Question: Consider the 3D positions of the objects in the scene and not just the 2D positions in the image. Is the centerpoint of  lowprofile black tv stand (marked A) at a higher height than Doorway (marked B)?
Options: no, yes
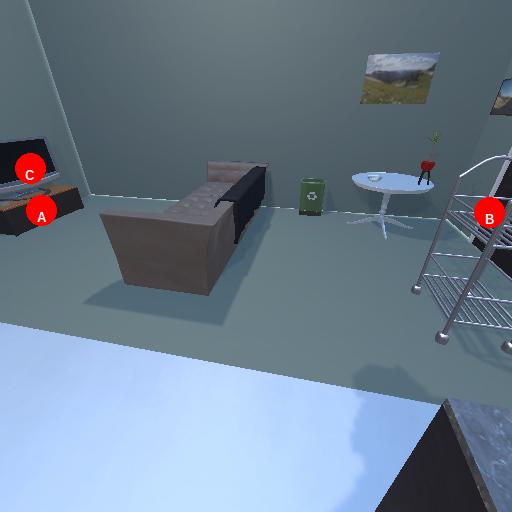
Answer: no